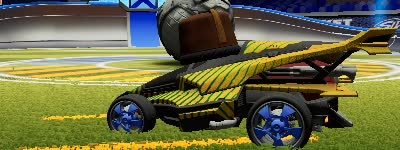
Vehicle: aftershock